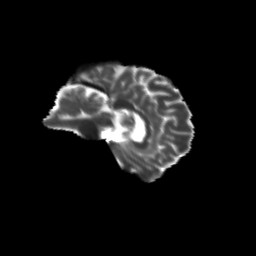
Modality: T2w
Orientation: sagittal
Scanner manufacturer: siemens
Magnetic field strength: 3 T
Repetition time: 9.2 s
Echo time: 0.084 s